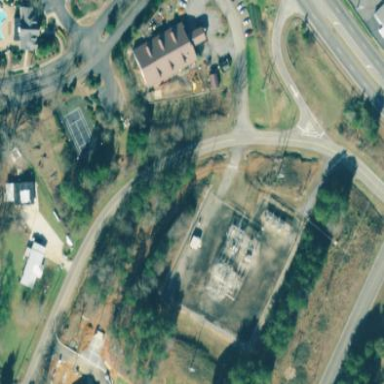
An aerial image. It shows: Distribution level power substation enclosed by fence.